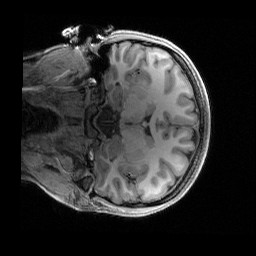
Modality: T1w
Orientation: coronal
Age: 20
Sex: female
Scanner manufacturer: siemens
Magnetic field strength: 3 T
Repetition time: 2.4 s
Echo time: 0.00215 s